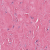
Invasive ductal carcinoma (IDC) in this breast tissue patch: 0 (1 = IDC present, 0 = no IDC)